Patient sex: F
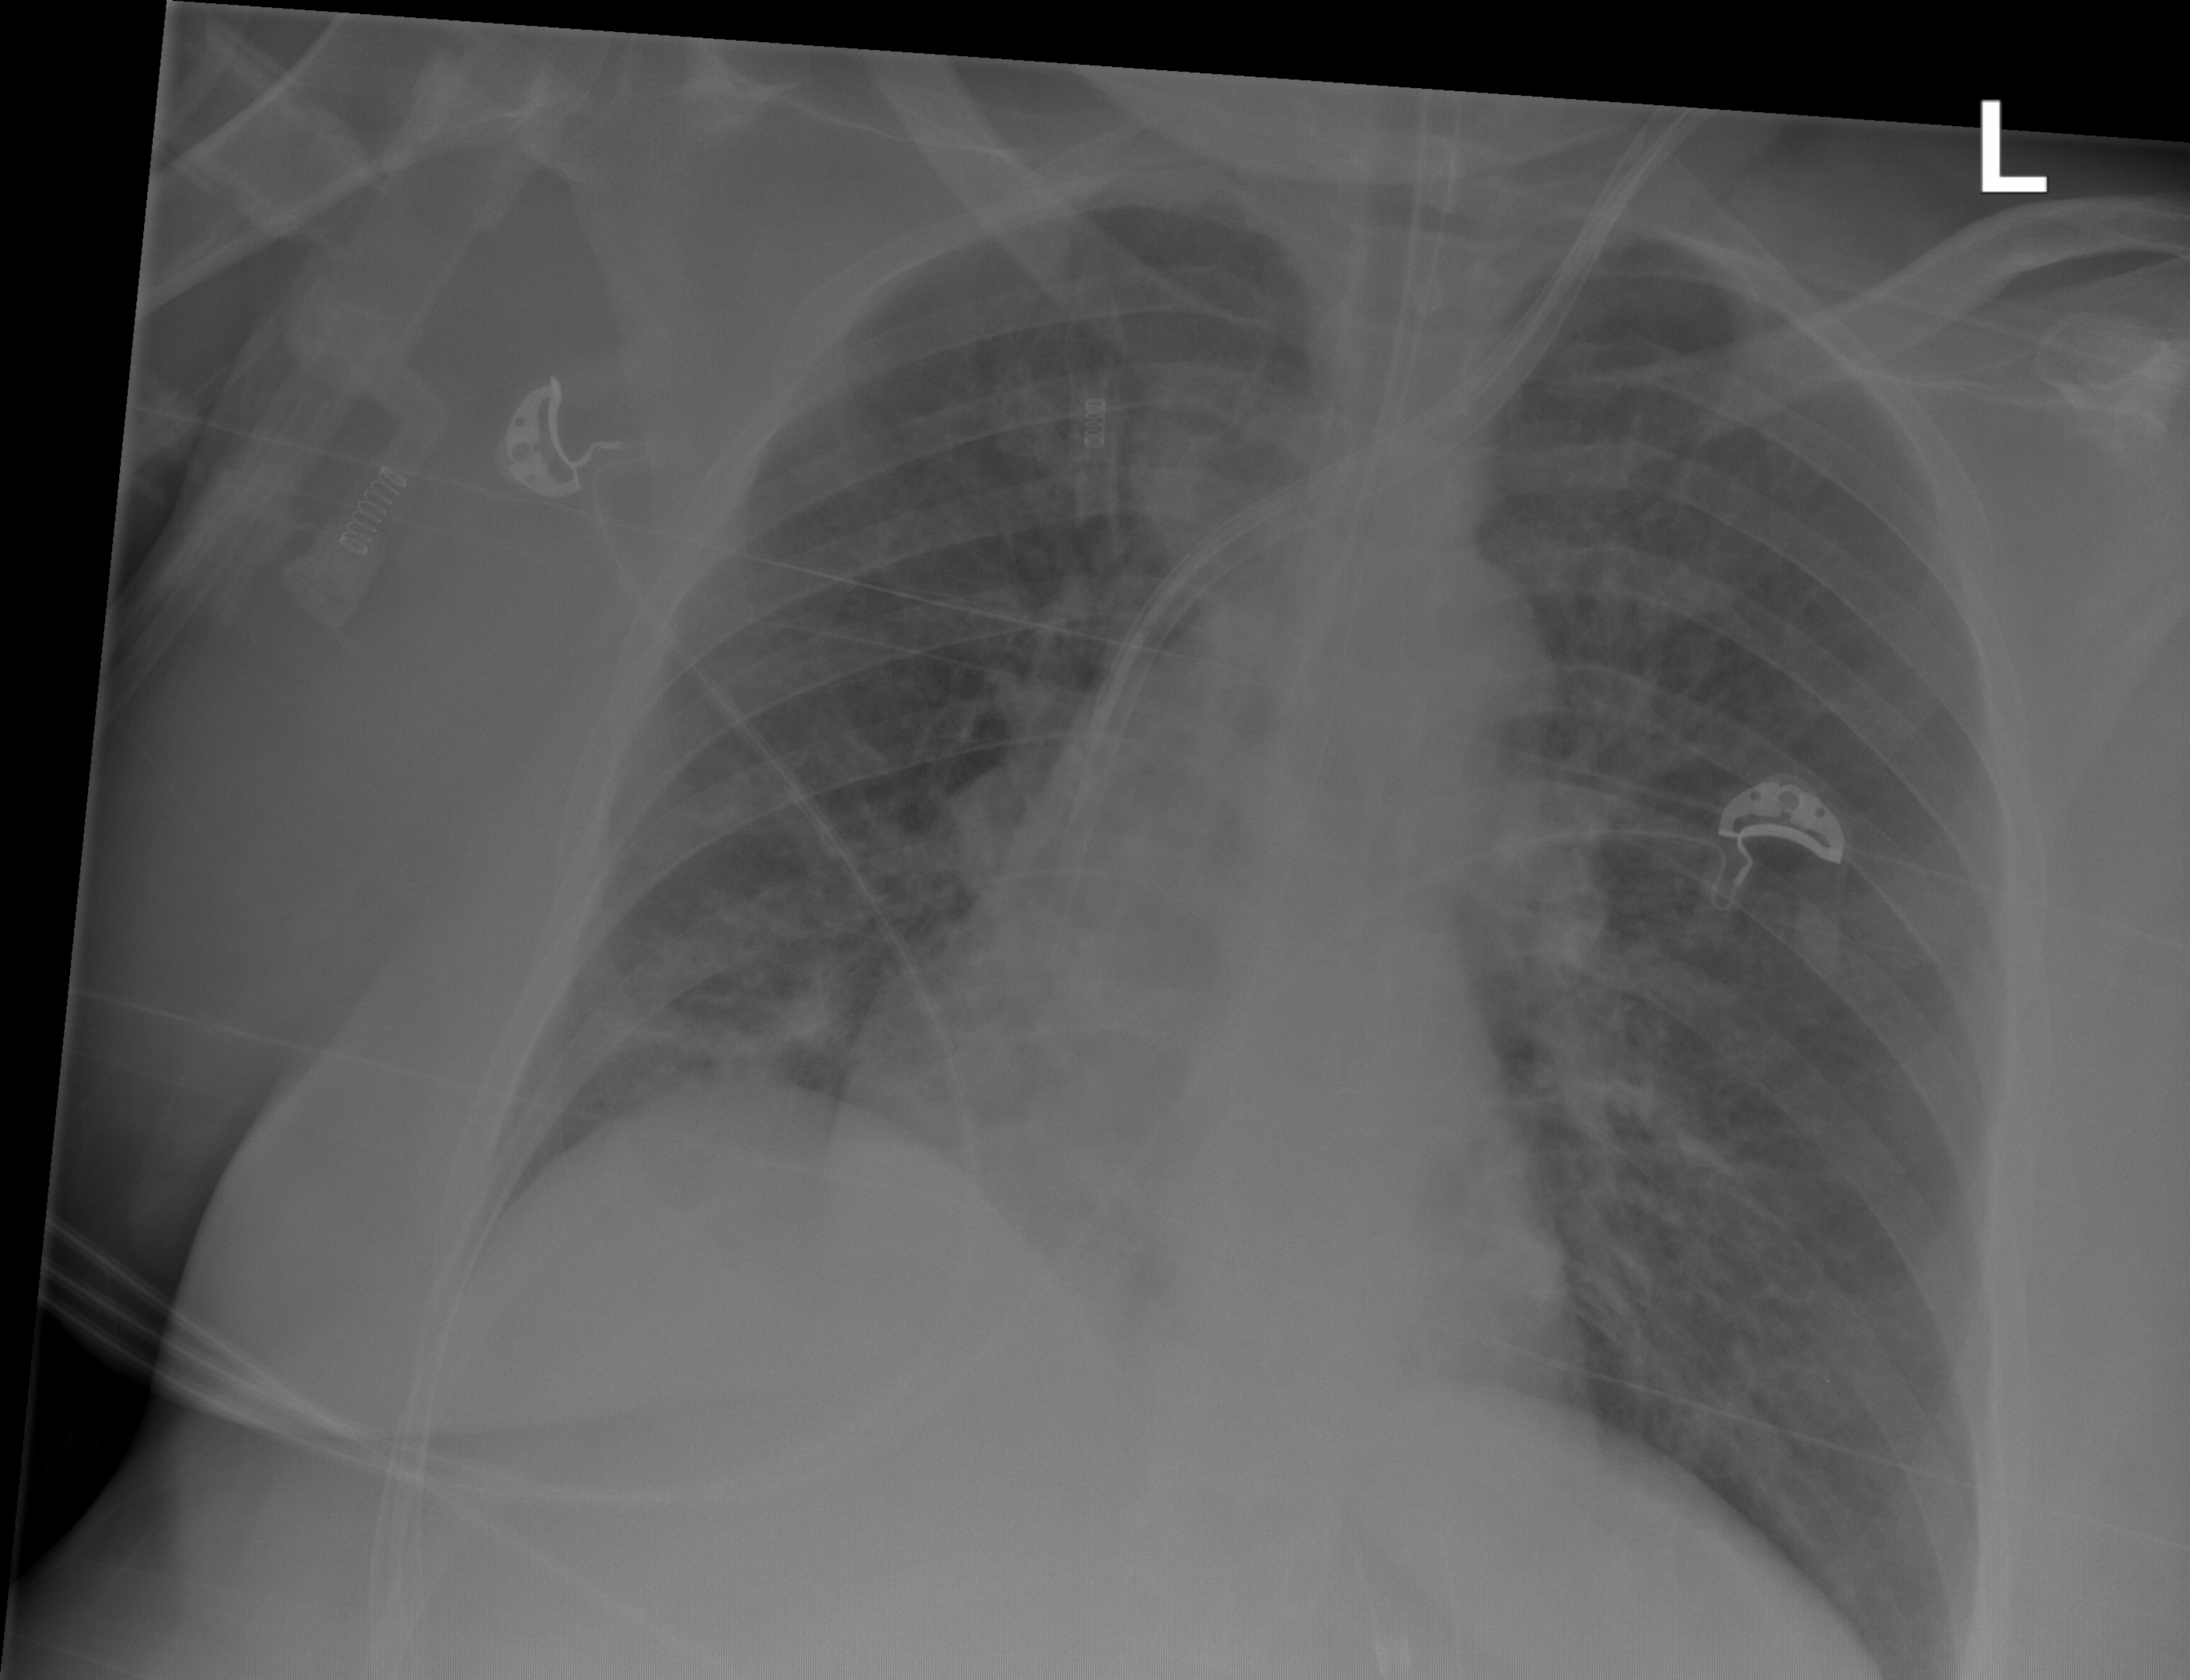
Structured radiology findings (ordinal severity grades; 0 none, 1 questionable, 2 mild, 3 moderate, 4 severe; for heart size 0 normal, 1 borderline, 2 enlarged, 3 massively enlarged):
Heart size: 1
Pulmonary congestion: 0
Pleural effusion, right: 0
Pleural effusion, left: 0
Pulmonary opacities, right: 2
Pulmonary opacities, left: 0
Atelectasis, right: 0
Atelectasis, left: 0